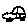
Label: car